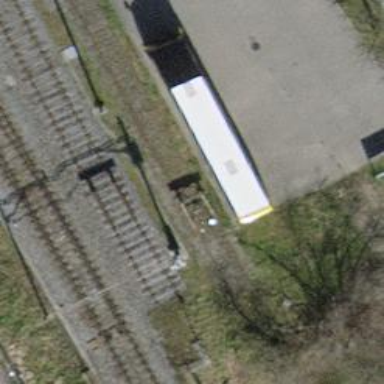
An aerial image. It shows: Railway buffer stop.